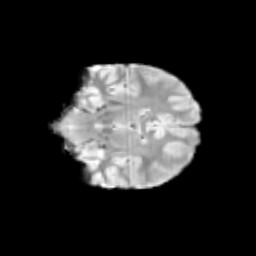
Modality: T2w
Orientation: coronal
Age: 12
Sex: male
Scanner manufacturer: siemens
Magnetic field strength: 3 T
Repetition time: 3.8 s
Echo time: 0.07 s